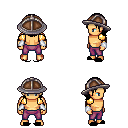
a pixel art fantasy rpg character, male body template, human, tanned skin, gold arm armor, magenta pants, black long bangs hairstyle, chain helm, white cloth bracers, black slippers, four views (front, back, left, right), 2x2 character sprite sheet, small pixel art, hard edges, no anti-aliasing